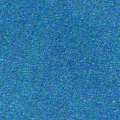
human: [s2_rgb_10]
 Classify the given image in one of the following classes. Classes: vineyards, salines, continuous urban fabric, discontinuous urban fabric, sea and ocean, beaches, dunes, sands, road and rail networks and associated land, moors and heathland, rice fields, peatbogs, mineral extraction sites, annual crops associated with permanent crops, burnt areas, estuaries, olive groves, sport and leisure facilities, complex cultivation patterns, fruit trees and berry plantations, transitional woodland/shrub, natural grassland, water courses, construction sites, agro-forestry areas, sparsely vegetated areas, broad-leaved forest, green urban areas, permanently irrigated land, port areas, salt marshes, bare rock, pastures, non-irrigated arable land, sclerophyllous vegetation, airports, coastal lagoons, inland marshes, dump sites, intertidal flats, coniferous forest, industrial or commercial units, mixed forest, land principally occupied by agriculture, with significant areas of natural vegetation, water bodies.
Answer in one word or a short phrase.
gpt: sea and ocean